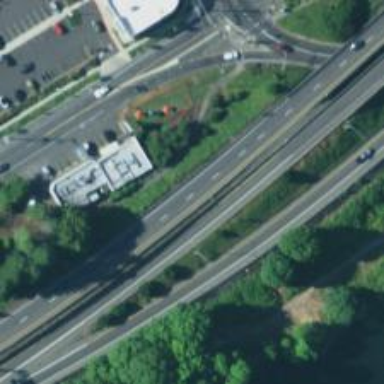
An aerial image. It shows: This image shows trunk highway that functions as expressway.